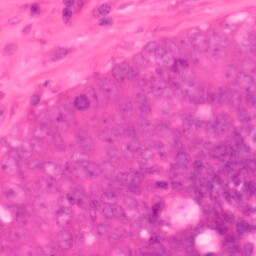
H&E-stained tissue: Colon